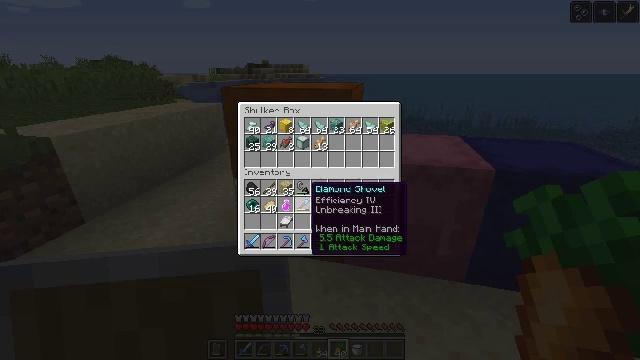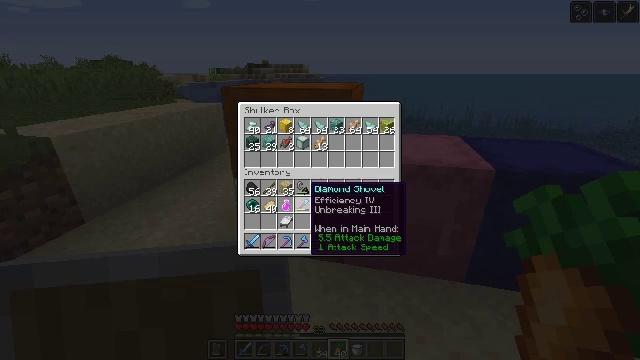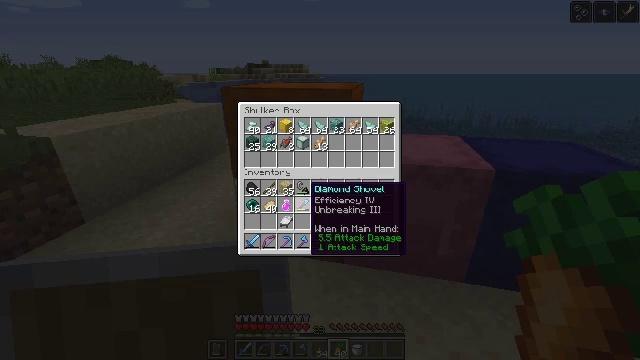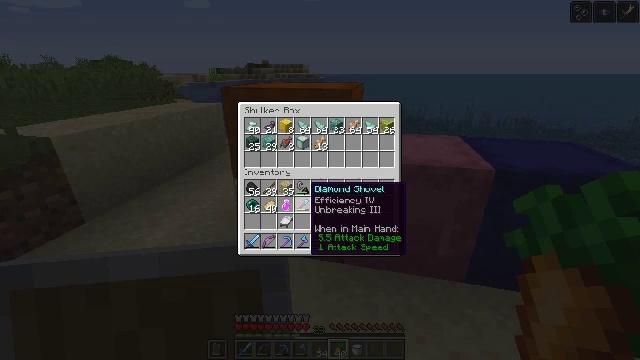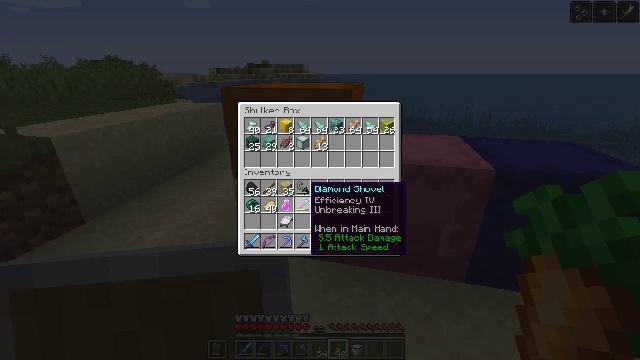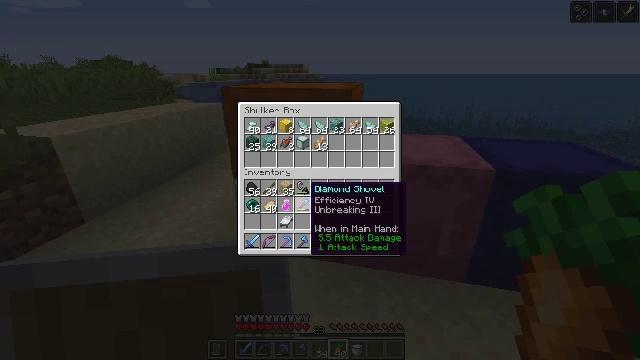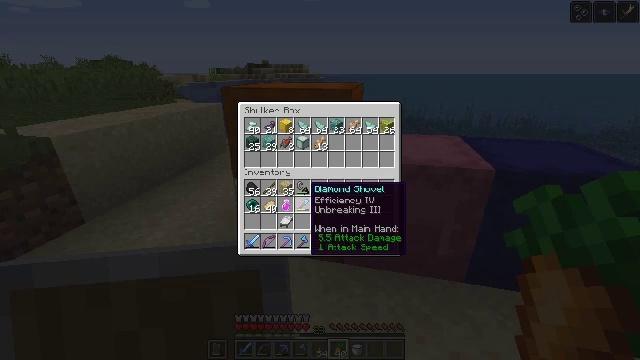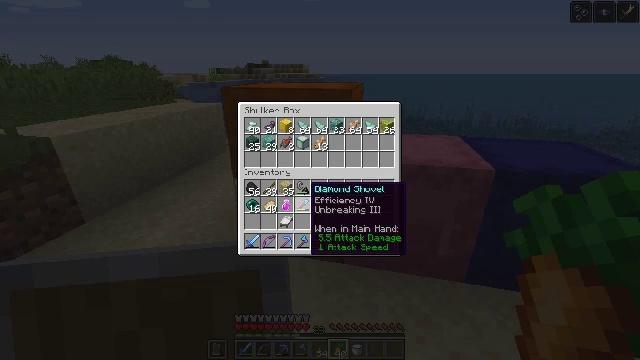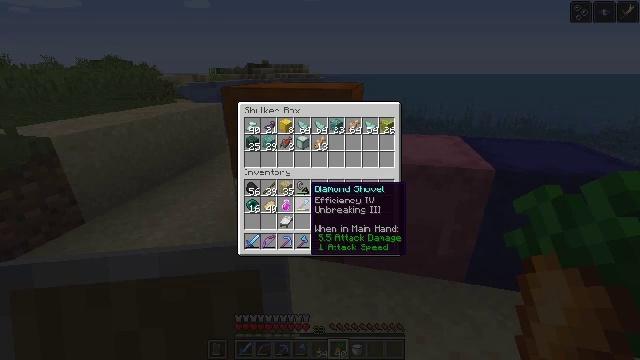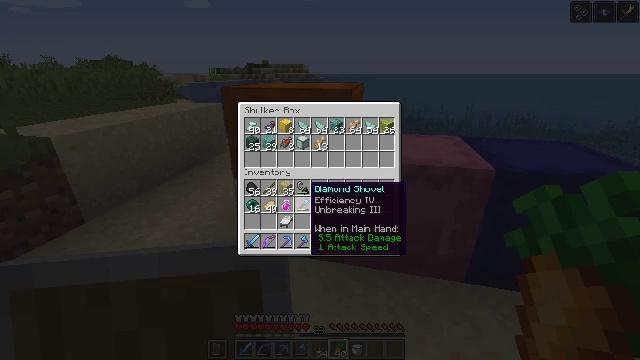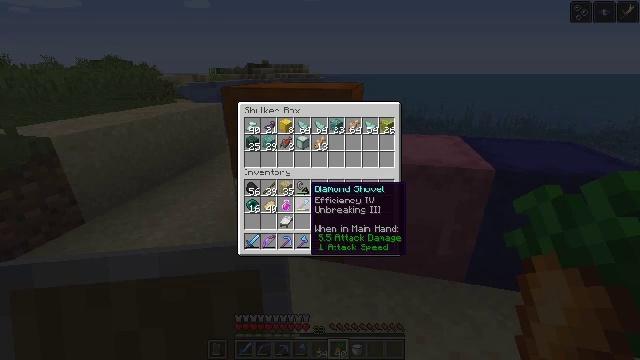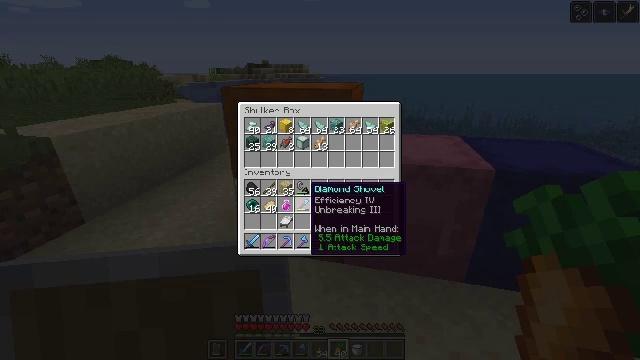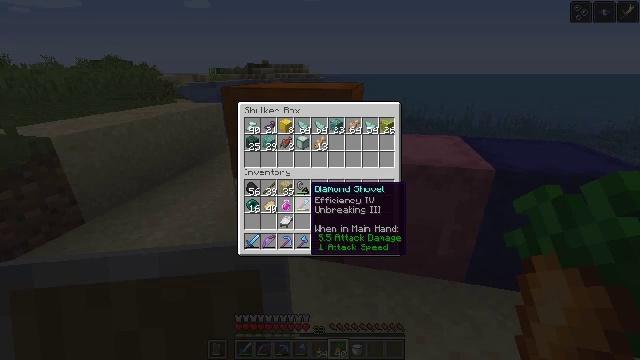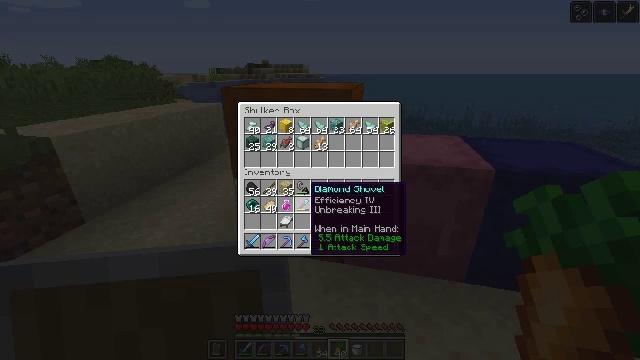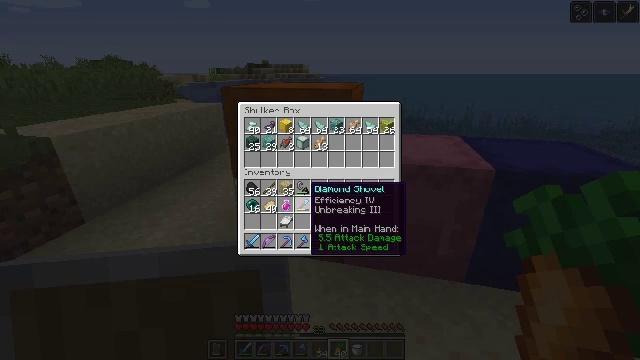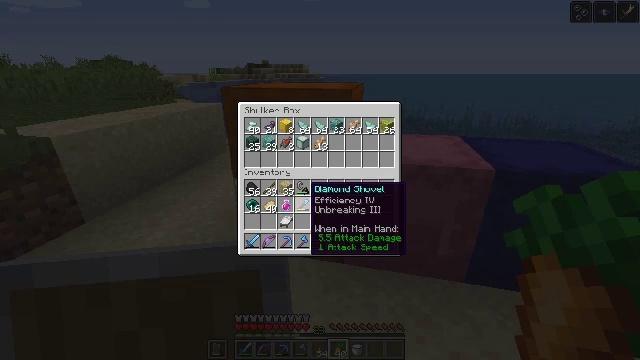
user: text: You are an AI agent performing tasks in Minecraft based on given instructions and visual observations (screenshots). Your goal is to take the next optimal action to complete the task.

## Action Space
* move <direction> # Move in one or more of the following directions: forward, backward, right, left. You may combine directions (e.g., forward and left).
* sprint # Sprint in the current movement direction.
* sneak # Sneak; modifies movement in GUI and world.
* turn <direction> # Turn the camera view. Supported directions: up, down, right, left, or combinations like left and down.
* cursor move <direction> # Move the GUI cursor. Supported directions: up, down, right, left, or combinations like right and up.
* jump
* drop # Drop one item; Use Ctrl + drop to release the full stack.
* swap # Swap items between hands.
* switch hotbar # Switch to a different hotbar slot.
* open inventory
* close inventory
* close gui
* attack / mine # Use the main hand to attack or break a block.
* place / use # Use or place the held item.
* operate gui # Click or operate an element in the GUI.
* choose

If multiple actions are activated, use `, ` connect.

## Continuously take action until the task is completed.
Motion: motion action
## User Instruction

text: Salvage the orange shulker box.
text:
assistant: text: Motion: no_op
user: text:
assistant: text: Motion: no_op
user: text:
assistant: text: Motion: no_op
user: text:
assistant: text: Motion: no_op
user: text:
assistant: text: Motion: no_op
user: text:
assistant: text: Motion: no_op
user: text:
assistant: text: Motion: no_op
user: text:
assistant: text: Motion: no_op
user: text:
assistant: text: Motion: no_op
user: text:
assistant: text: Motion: no_op
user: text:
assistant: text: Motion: no_op
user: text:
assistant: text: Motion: no_op
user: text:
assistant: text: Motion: no_op
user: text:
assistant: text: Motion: no_op
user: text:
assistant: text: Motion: no_op
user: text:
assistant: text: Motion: no_op
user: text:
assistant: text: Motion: no_op
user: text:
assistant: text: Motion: no_op
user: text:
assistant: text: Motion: no_op
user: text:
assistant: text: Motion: cursor move right
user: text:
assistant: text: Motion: cursor move right
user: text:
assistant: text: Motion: cursor move right
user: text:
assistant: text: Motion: cursor move right and down
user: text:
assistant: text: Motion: cursor move left
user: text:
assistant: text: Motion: cursor move left and up
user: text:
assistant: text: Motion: no_op
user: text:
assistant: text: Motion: no_op
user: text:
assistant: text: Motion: no_op
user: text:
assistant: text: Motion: operate gui
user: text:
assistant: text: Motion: operate gui